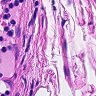
Metastatic tissue present: no